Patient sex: M
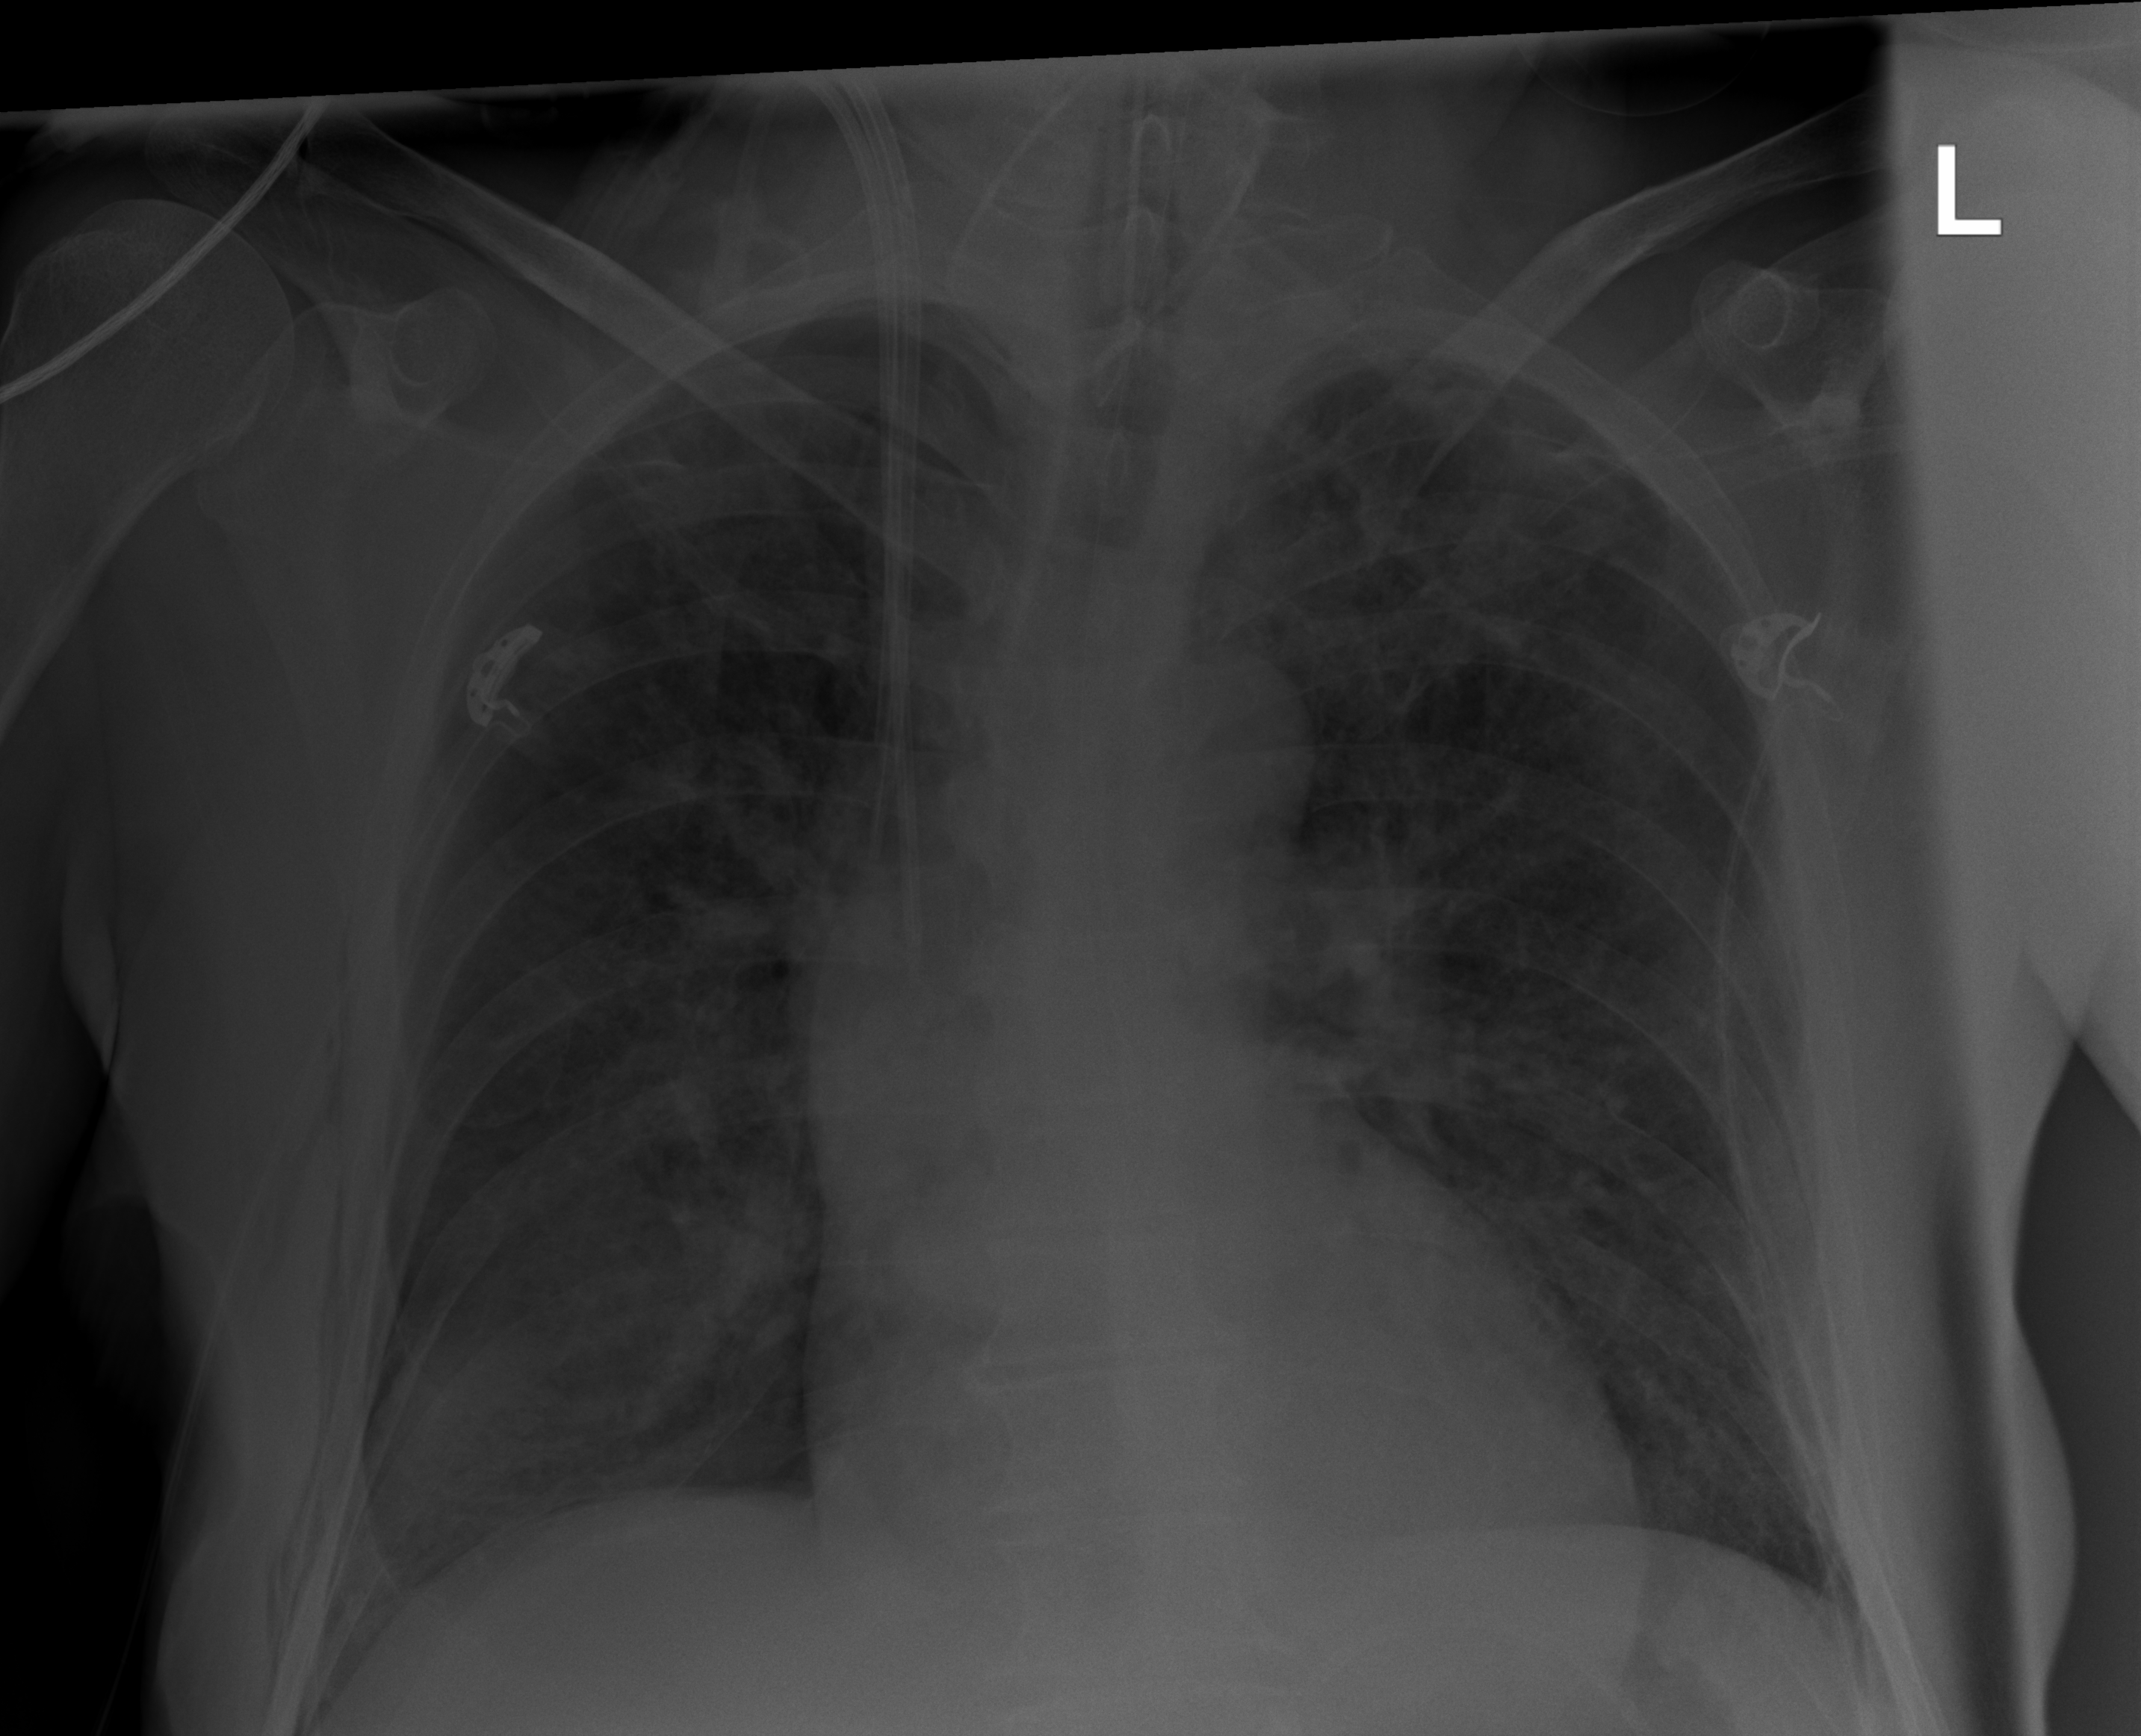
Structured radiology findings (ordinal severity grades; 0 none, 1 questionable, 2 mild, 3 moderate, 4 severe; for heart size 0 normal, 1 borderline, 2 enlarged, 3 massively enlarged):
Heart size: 0
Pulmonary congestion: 2
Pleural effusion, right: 0
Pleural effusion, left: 0
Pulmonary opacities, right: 2
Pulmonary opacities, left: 0
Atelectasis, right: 2
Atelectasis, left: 2